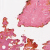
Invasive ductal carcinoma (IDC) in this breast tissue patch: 0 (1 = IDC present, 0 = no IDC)